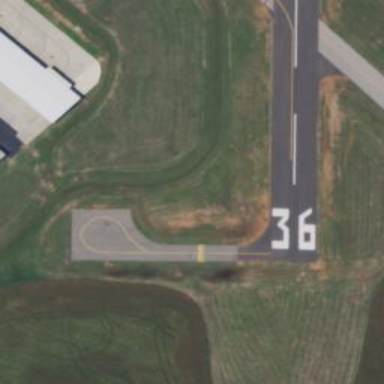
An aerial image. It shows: View of taxiway at the airport.